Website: macys
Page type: gifting
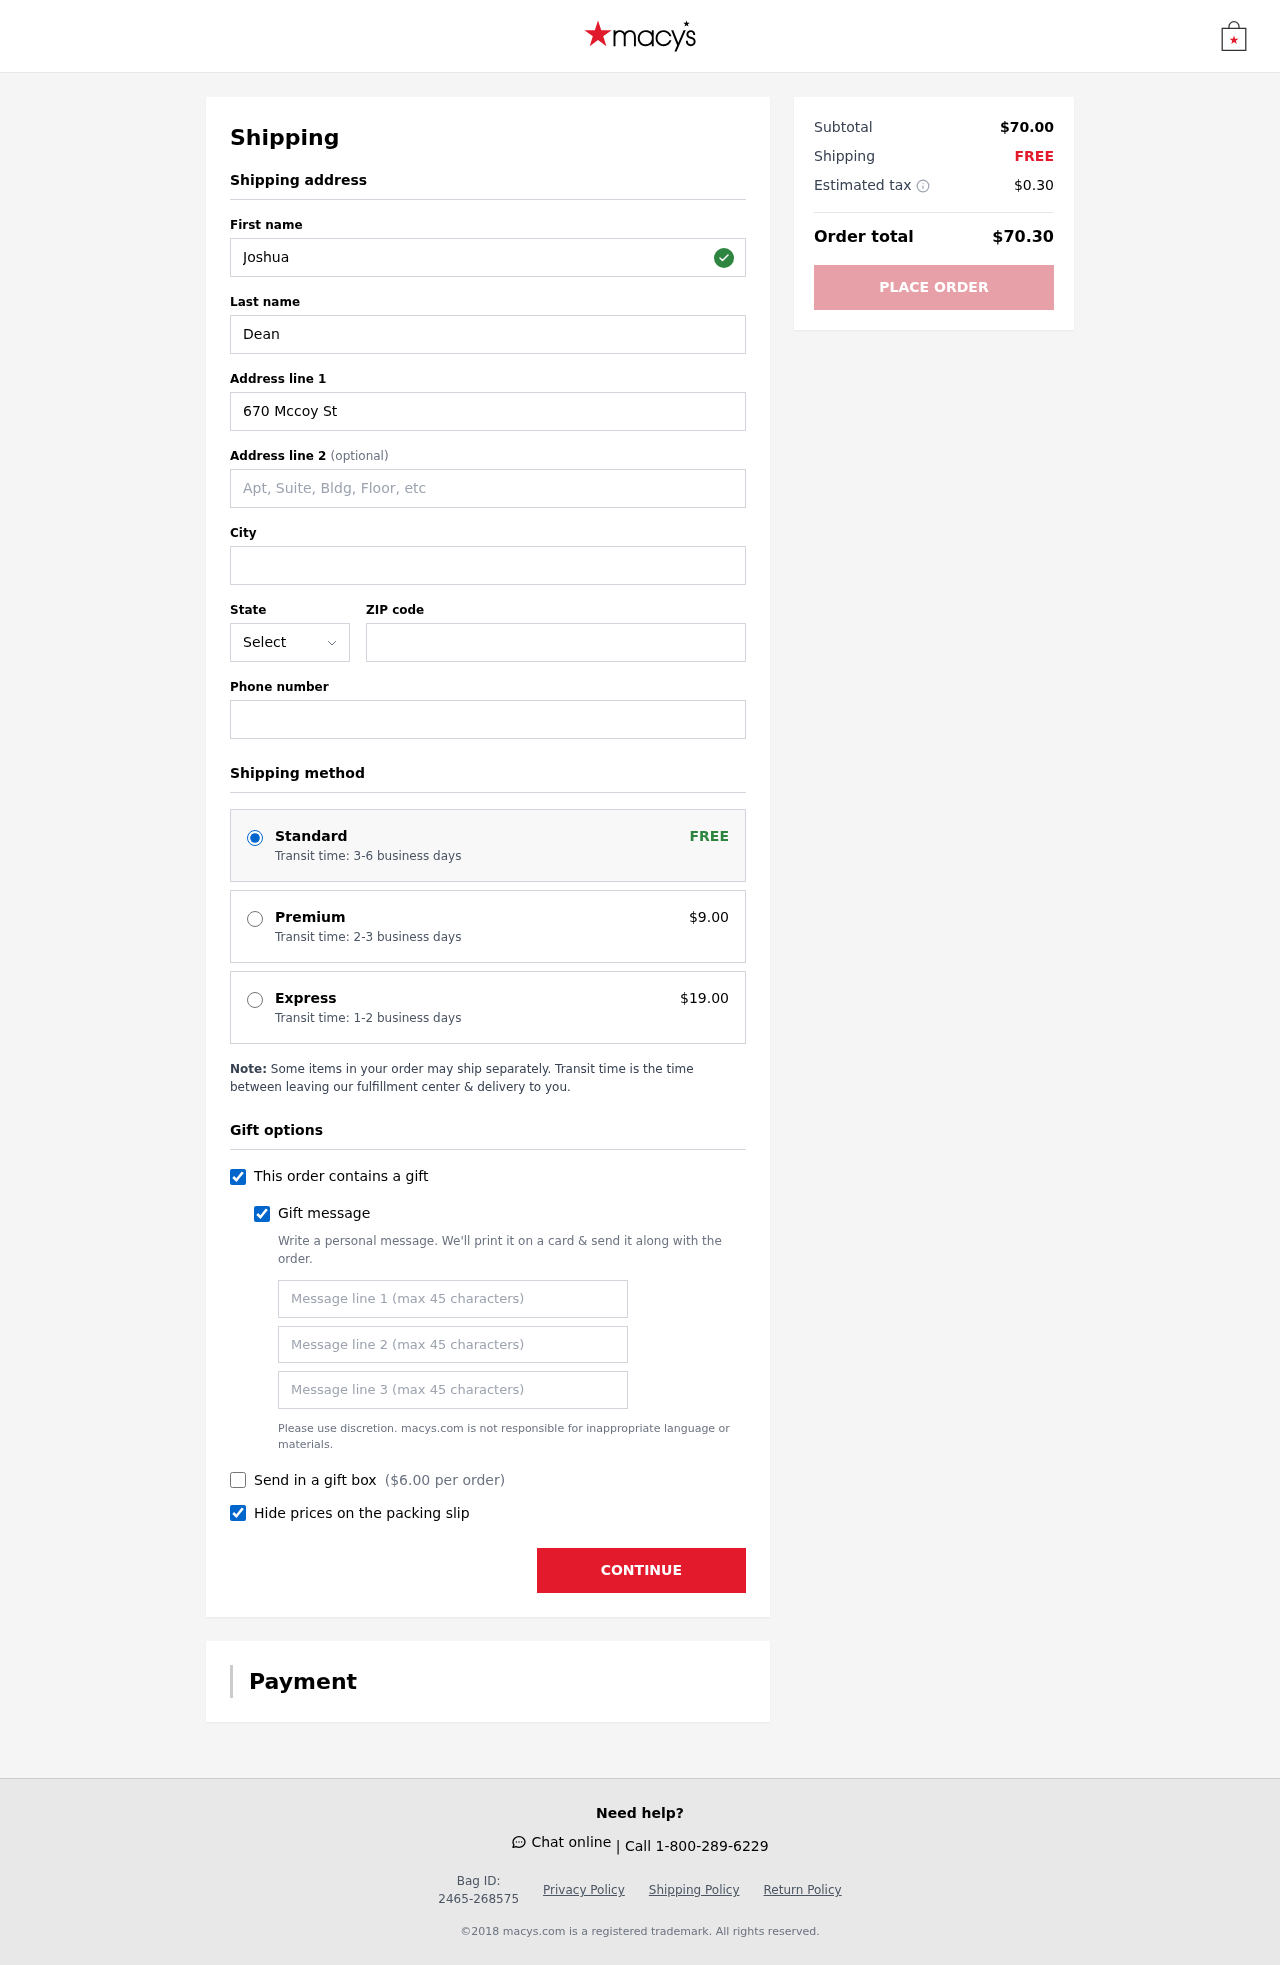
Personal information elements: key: PII_STATE_ABBR
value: NH
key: PII_FIRSTNAME
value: Joshua
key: PII_LASTNAME
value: Dean
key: PII_STREET
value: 670 Mccoy Stream
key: PII_STREET2
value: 0612 Jonathan Island Apt. 934
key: PII_CITY
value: Michaelview
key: PII_POSTCODE
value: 14601
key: PII_PHONE
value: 2275537533
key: PII_GIFT_MESSAGE
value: Hey Philip, I thought you'd enjoy these stylish new ankle booties for all your upcoming adventures. Can't wait to see how you rock them! Enjoy!  Joshua
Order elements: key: ORDER_SHIPPING_STANDARD
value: Transit time: 3-6 business days
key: ORDER_SHIPPING_PREMIUM
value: Transit time: 2-3 business days
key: ORDER_SHIPPING_PREMIUM_PRICE
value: $9.00
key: ORDER_SHIPPING_EXPRESS
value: Transit time: 1-2 business days
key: ORDER_SHIPPING_EXPRESS_PRICE
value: $19.00
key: ORDER_GIFT_BOX_PRICE
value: $6.00
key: ORDER_SUBTOTAL
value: $70.00
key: ORDER_SHIPPING_COST
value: FREE
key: ORDER_TAX
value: $0.30
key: ORDER_TOTAL
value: $70.30